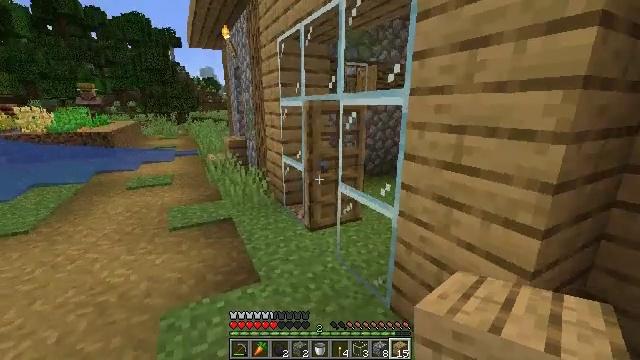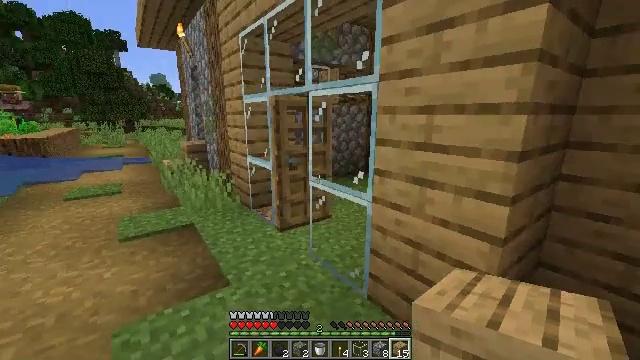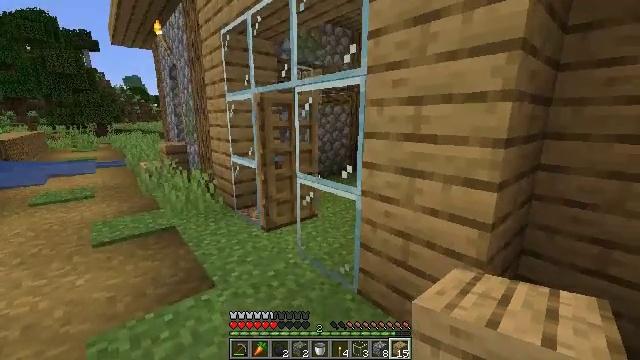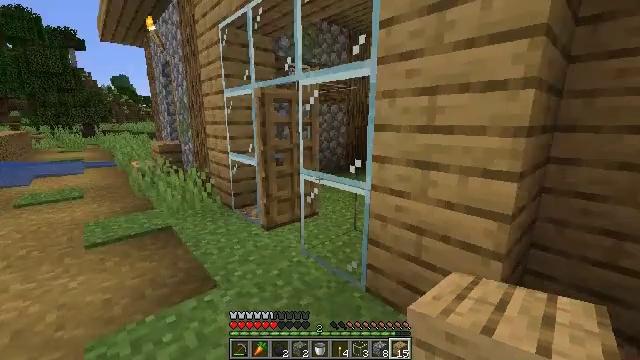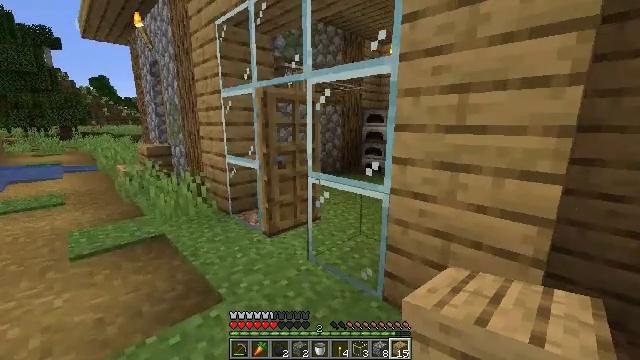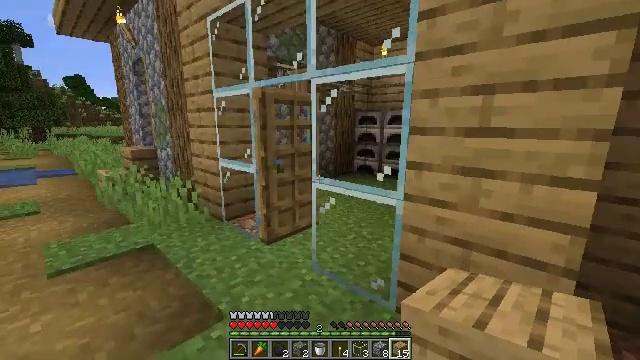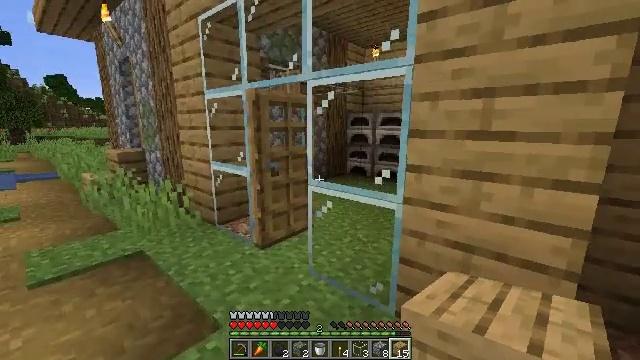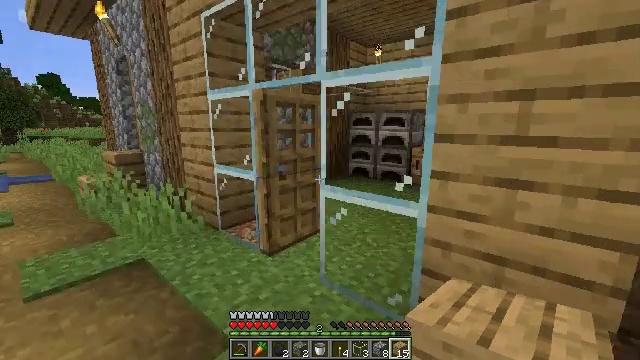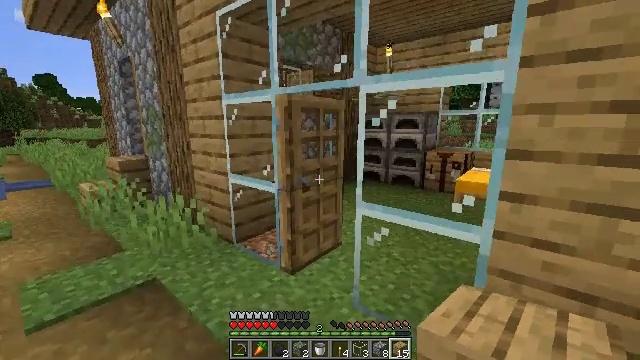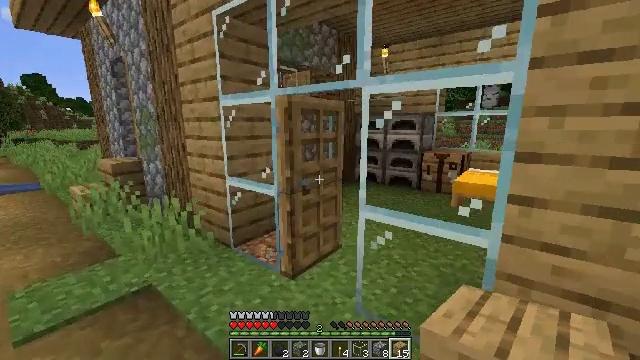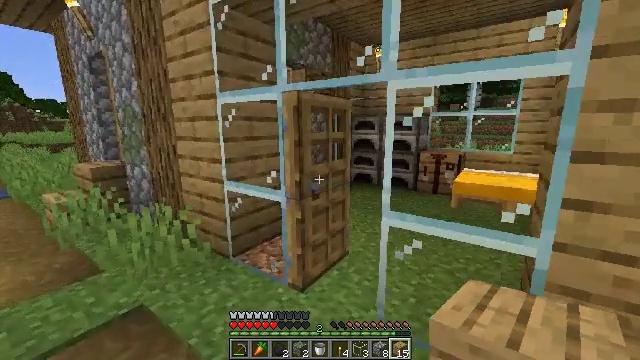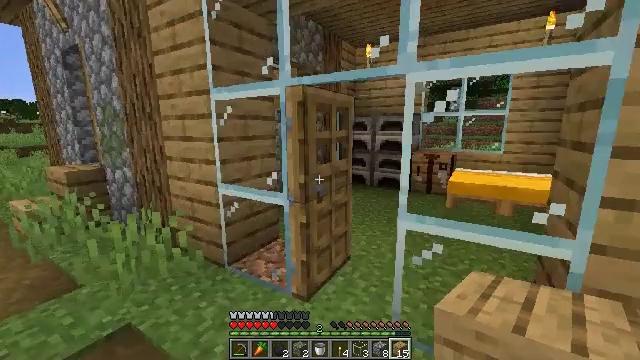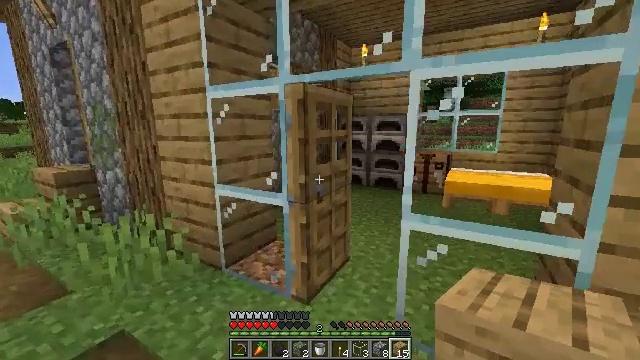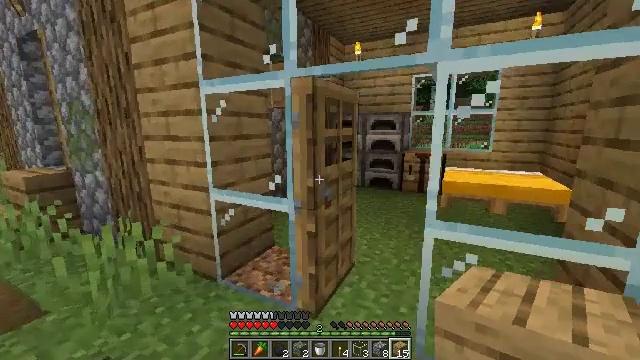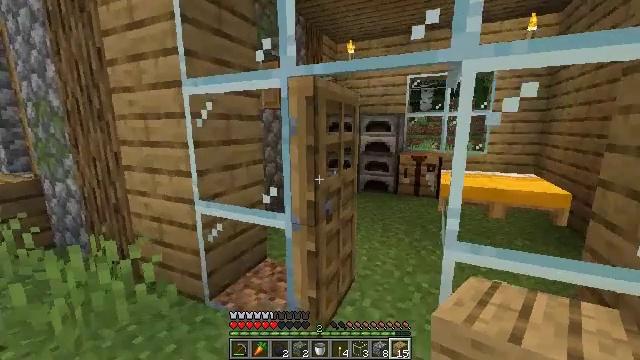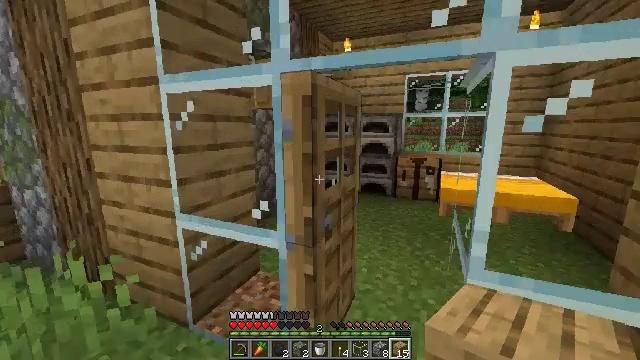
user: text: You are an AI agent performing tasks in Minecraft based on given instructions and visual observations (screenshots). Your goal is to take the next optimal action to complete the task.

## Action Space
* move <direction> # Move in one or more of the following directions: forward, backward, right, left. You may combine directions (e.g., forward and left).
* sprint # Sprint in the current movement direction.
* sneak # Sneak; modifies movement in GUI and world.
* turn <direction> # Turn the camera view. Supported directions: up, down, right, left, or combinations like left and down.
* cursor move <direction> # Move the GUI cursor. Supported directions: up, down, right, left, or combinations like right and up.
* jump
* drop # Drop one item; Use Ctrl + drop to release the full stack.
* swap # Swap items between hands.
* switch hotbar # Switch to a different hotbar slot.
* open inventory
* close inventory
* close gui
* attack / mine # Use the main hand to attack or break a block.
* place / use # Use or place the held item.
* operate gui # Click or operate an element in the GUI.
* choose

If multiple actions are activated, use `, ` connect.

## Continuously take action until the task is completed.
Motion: motion action
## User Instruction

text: Shatter the glass pane with a tool.
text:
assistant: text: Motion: move forward and move left, turn right and up
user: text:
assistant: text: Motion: move forward and move left, turn right
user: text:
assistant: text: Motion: move forward and move left, turn right
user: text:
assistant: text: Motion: move forward and move left, turn right
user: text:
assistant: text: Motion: move forward and move left, turn right
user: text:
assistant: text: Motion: move forward and move left, turn right
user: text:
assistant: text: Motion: move forward and move left
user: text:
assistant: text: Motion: move forward and move left
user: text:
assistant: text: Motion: move forward and move left, turn right
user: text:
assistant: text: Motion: move forward and move left, turn right
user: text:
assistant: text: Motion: move forward and move left, turn right
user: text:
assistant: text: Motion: move forward and move left, turn right
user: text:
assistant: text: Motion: move forward, turn right
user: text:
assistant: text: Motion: move forward, turn right
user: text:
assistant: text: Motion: move forward, turn right
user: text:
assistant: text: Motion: move forward, turn right
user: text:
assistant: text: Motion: move forward, turn right
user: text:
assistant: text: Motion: move forward and move right, turn right
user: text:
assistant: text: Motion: move forward and move right, turn right
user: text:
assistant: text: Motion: move forward and move right, turn right
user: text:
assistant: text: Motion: move forward and move right, turn right
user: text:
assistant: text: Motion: move forward and move right
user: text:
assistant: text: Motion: move forward and move right
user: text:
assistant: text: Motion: move forward and move left
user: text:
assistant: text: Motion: move forward and move left
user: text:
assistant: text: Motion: move forward and move left
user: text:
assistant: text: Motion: move forward and move left
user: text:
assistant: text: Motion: move forward and move left
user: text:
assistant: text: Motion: move forward and move left
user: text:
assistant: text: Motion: move forward and move left